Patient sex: M
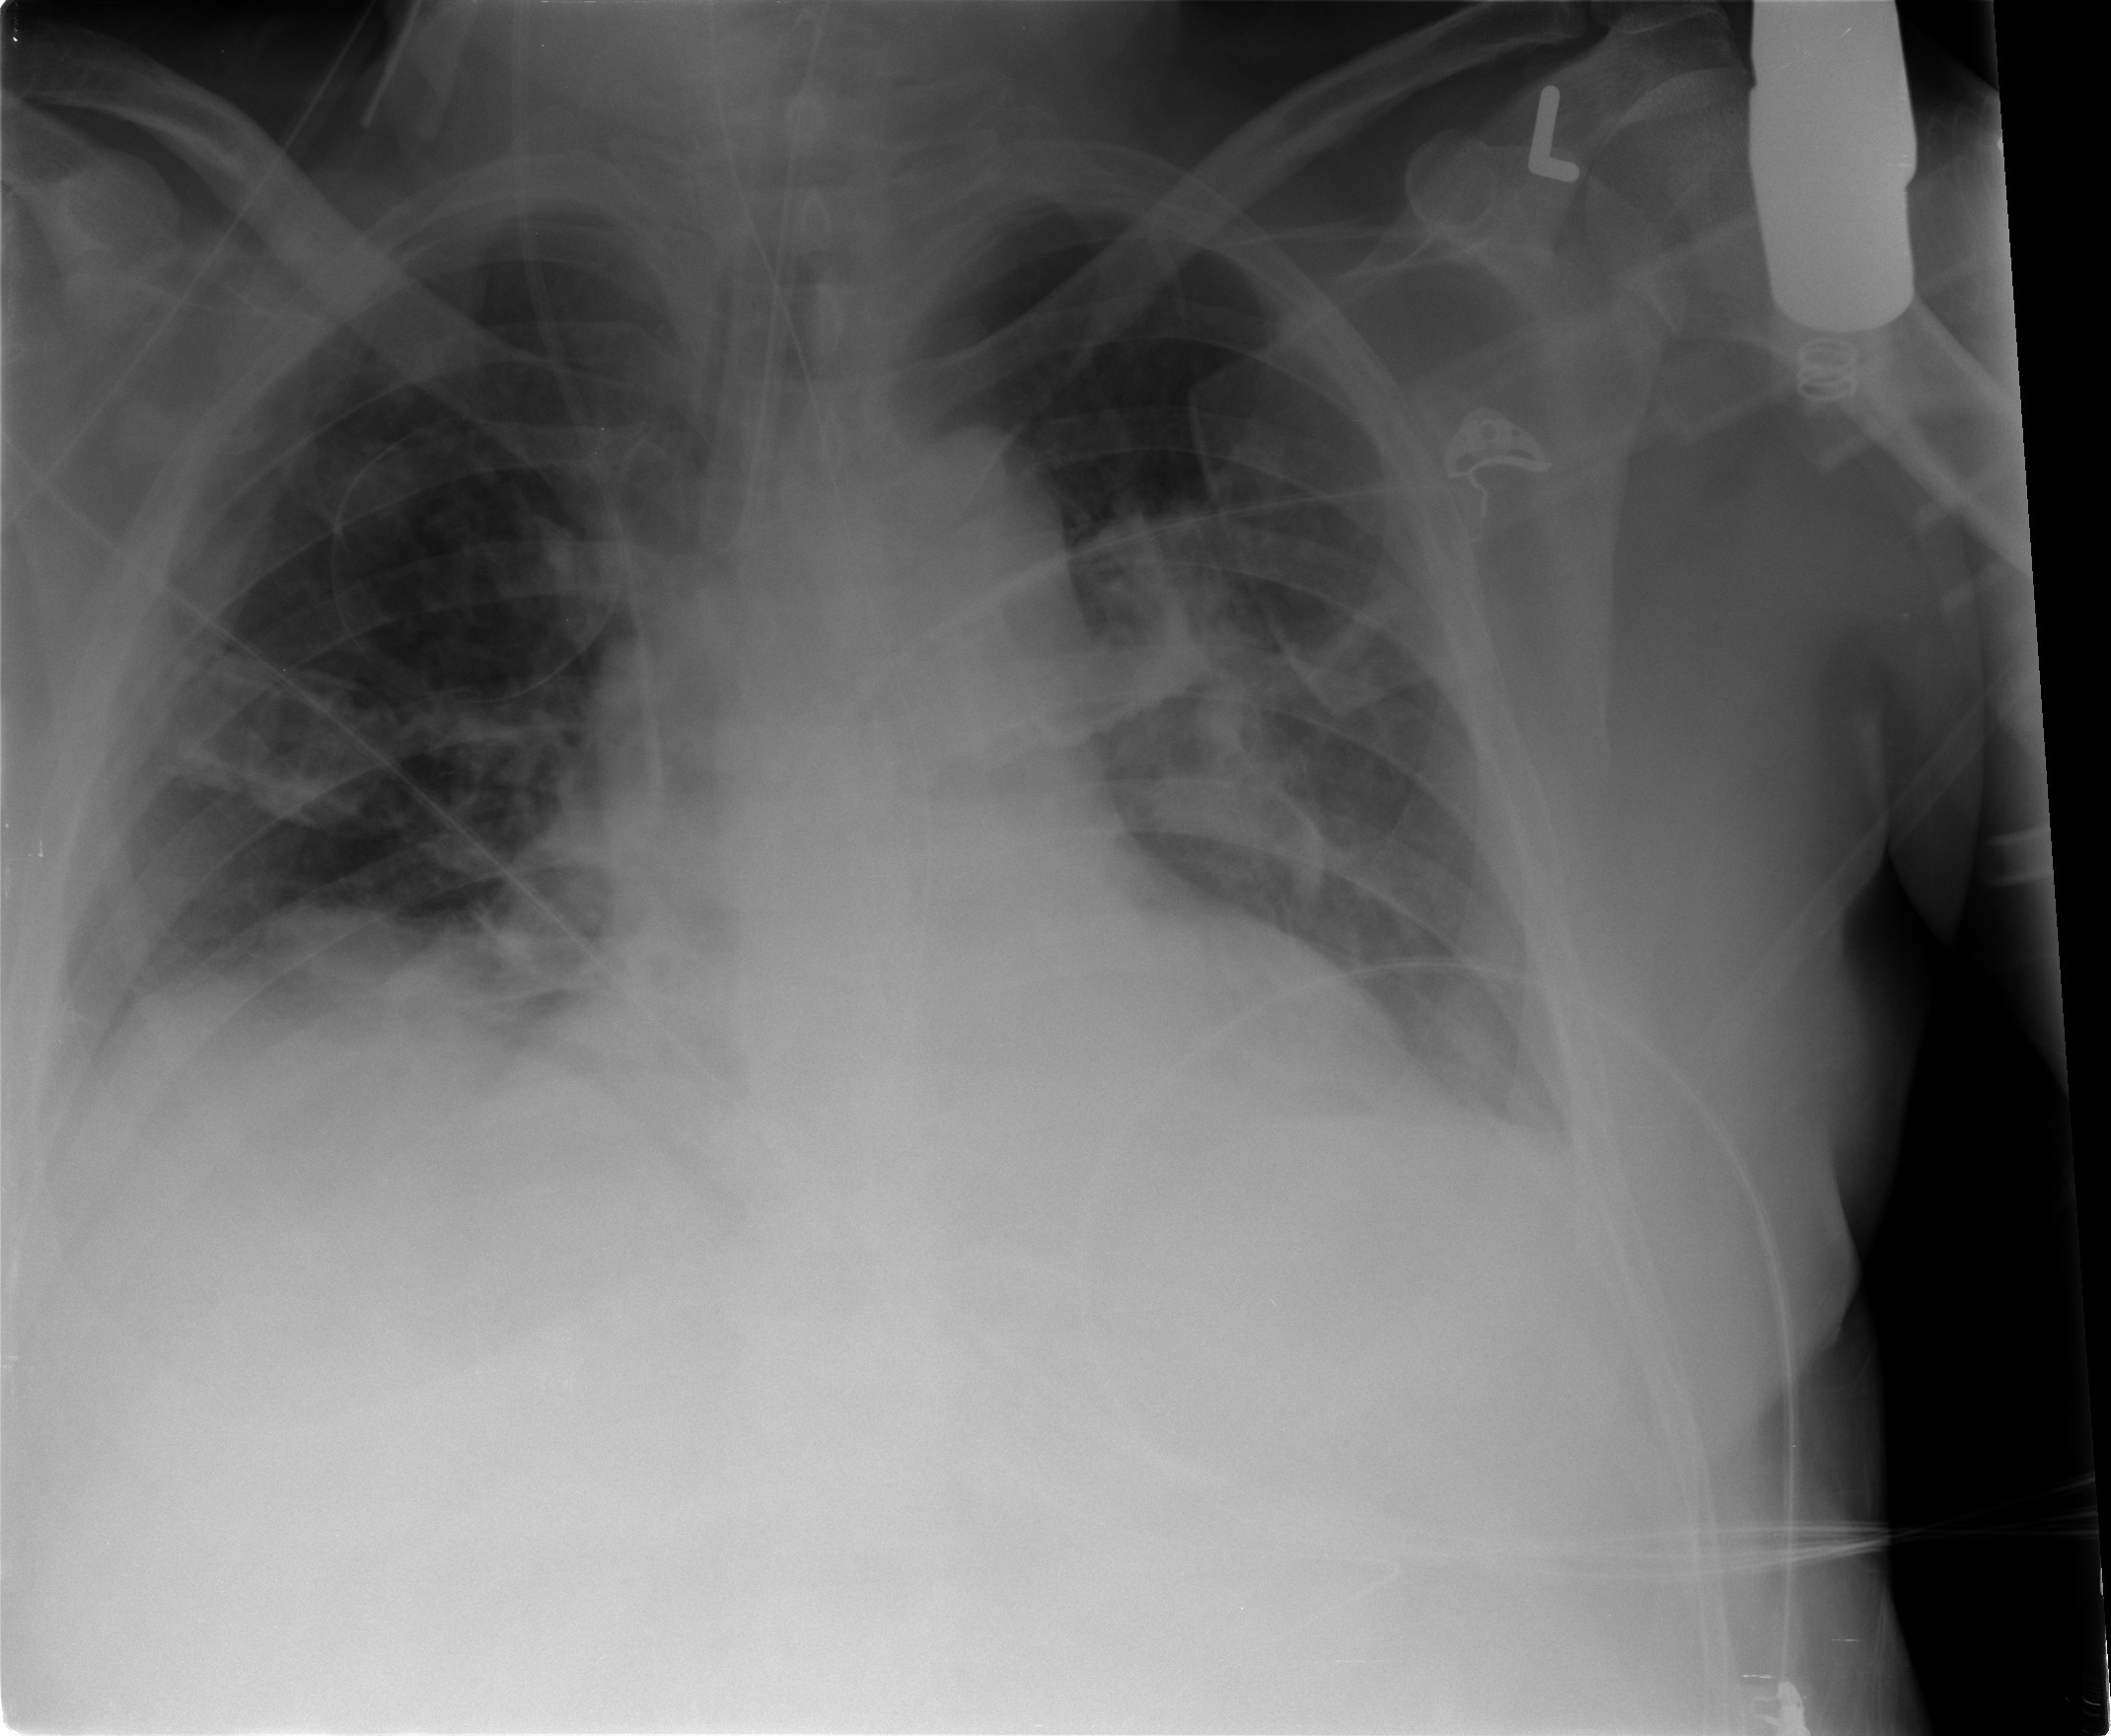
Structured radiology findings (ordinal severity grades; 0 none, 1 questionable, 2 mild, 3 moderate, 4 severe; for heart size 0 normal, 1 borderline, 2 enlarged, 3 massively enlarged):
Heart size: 2
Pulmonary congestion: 2
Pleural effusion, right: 1
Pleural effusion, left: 1
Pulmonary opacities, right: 0
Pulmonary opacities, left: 1
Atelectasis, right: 2
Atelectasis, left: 2